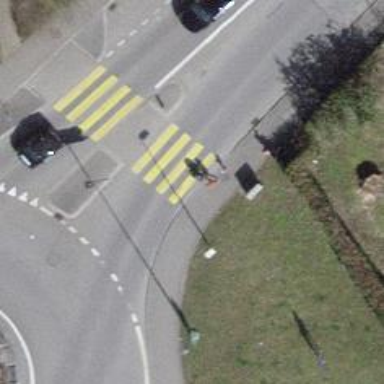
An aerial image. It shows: Uncontrolled zebra crossing with pedestrian island.